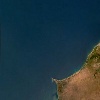
Label: water